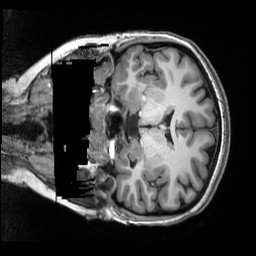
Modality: T1w
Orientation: coronal
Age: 19
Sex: female
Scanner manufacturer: siemens
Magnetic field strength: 3 T
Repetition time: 2.5 s
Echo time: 0.00343 s